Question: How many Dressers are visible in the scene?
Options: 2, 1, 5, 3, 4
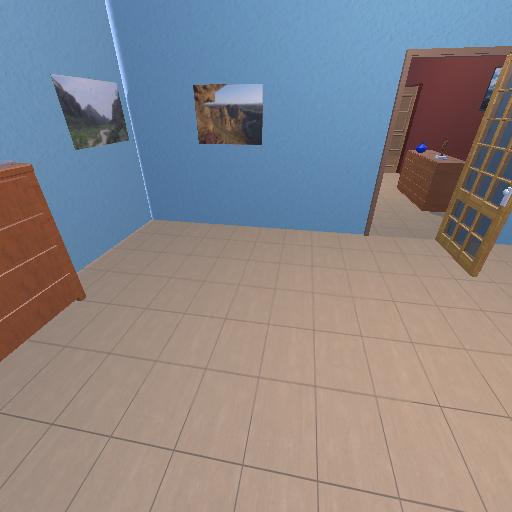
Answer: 2